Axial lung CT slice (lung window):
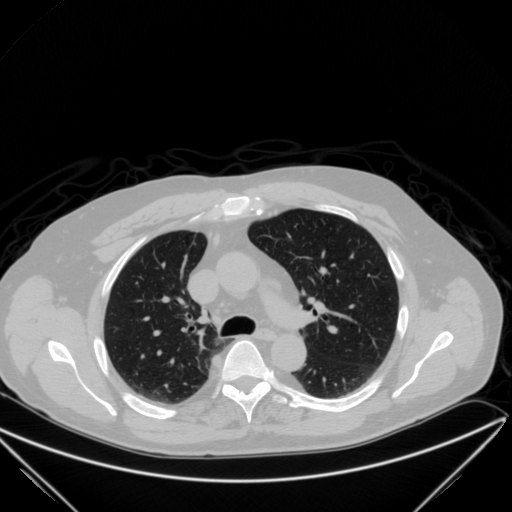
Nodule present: no